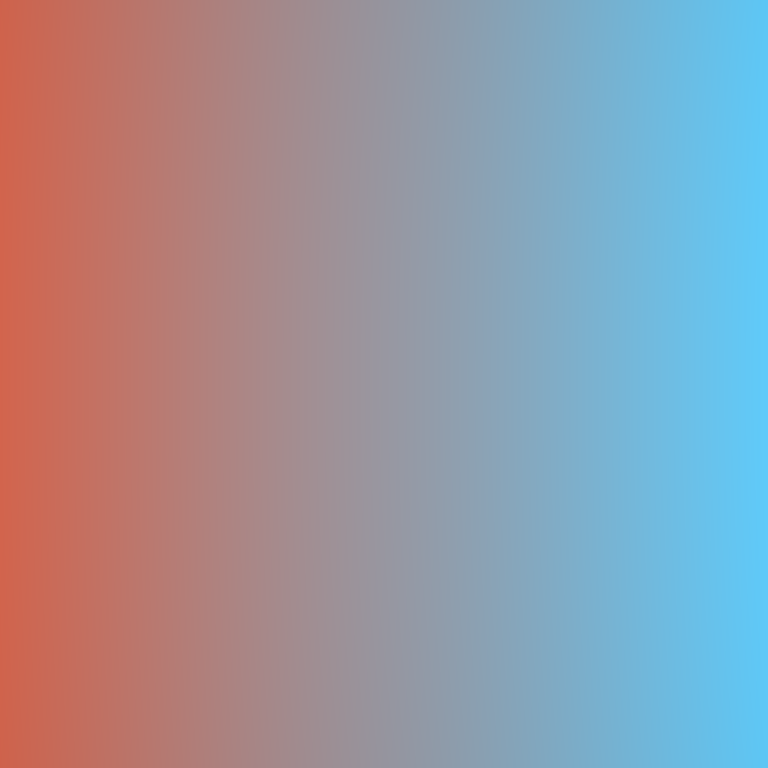
Abstract light effect, smooth gradient from warm red to cool blue, calm atmosphere, soft blend, no room, no furniture, no objects.